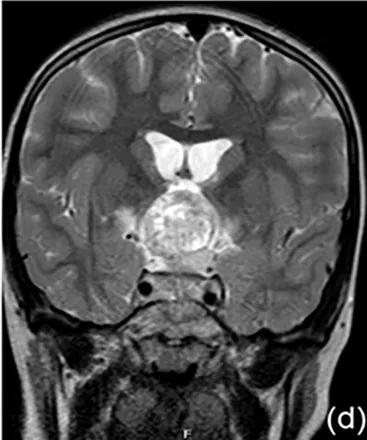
Brain magnetic resonance imaging at the time of diagnosis. (D, T2W_TSE sequence).
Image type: radiology (mri)